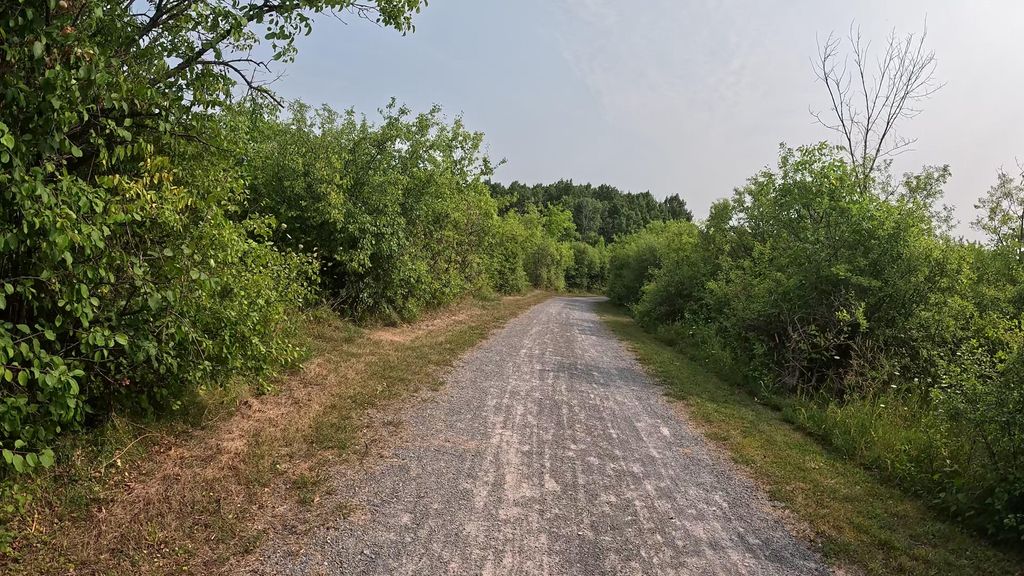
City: ottawa-gatineau